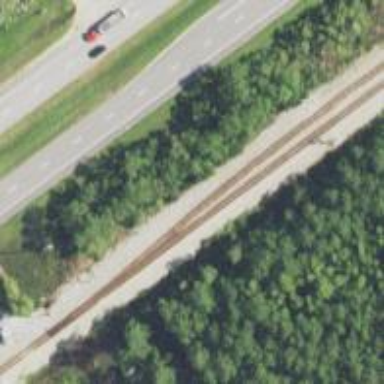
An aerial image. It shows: Site related to railway infrastructure.